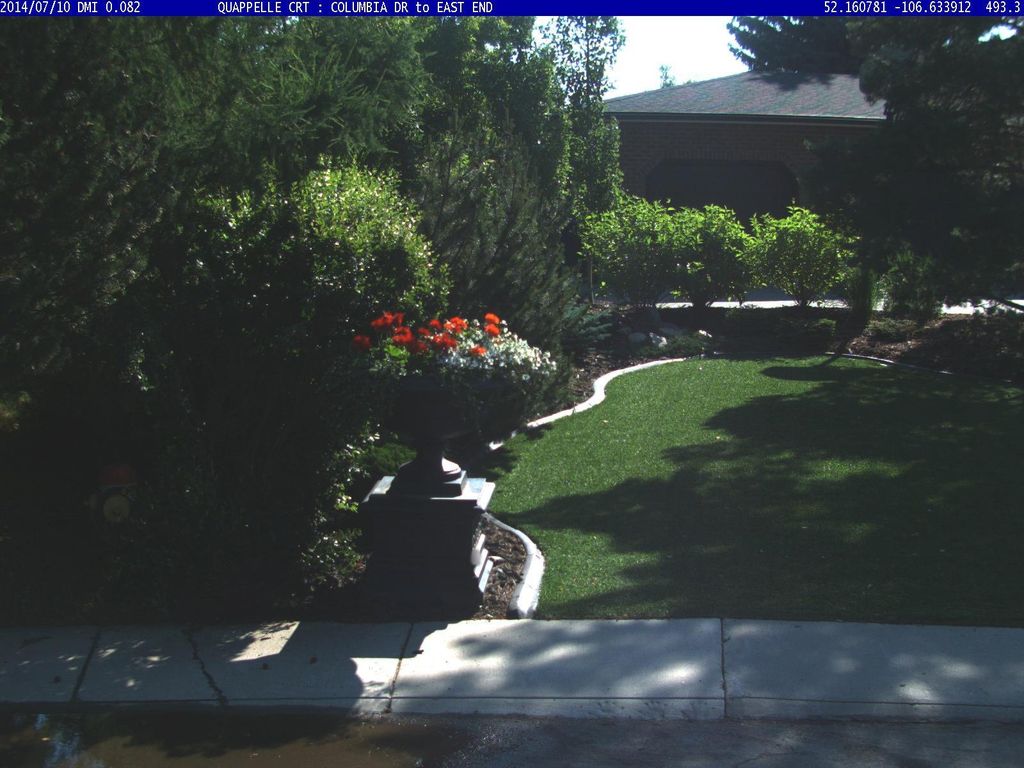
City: saskatoon